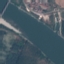
Label: River